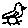
Label: bird